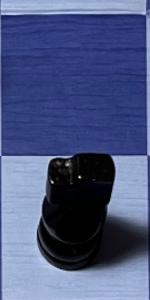
Label: Knight_Black